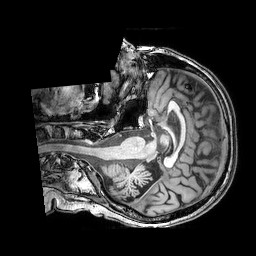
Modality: T1w
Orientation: axial
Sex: female
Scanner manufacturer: philips
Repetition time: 0.008175 s
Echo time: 0.00376 s